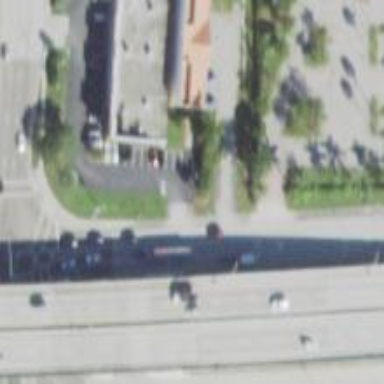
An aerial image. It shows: Asphalt trunk link road.